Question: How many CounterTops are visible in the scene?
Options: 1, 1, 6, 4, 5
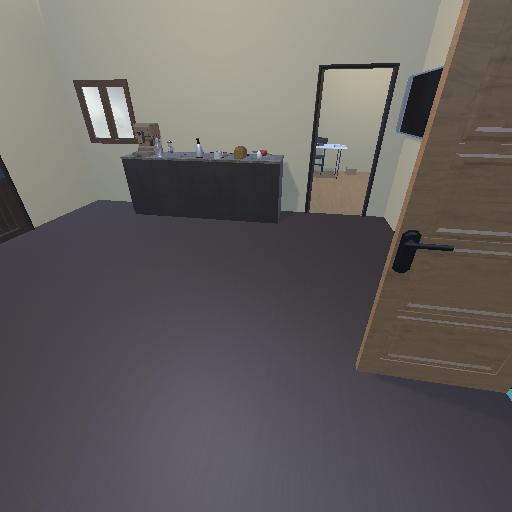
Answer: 1